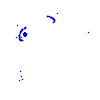
Particle: electron